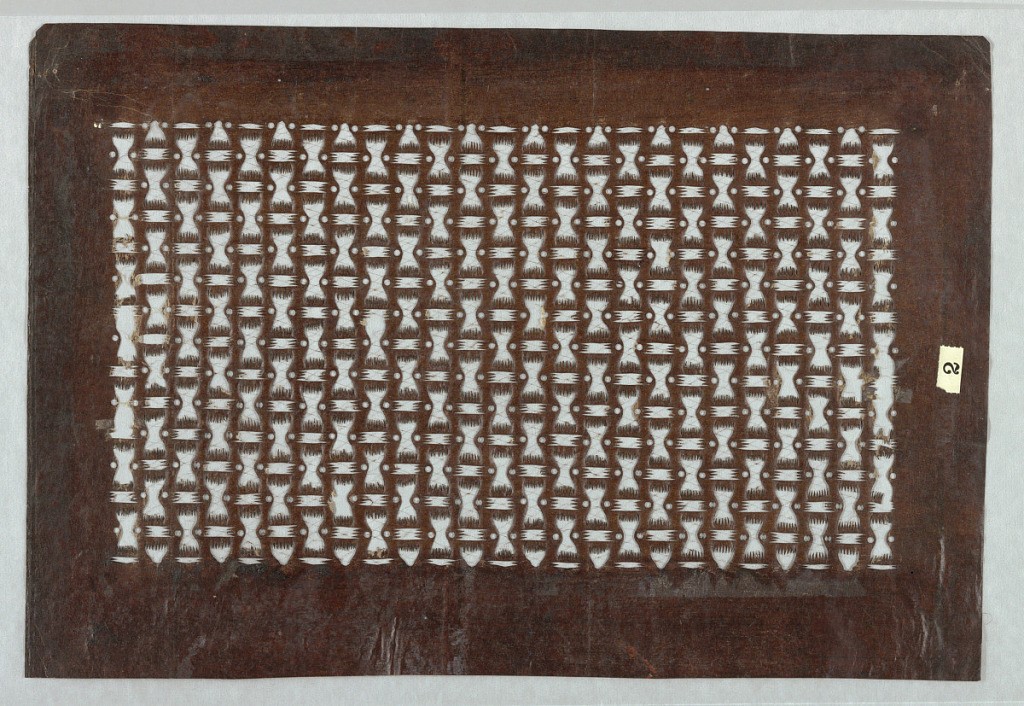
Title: Weave Pattern
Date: mid 18th - early 19th century
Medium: Mulberry paper (kozo washi) treated with fermented persimmon tannin (kakishibu), and silk threads (itoire)
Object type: Katagami
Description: A broad weaved pattern with dogs, and jagged edges form this geometric motif. The edges of the weave suggest an ikat style design.